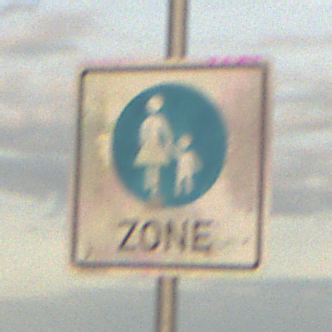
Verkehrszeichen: BeginnFussgaengerzone
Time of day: SunriseSunset
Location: Outdoor (Nature)
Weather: PartlyCloudy
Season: NotSpecified
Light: Natural